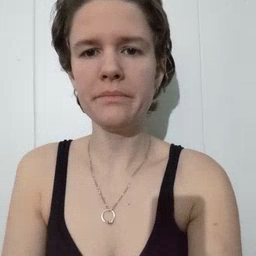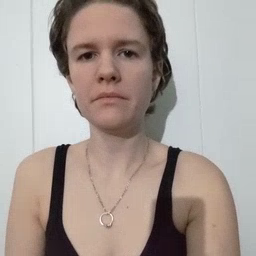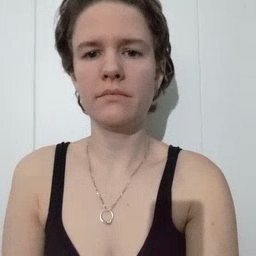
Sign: old